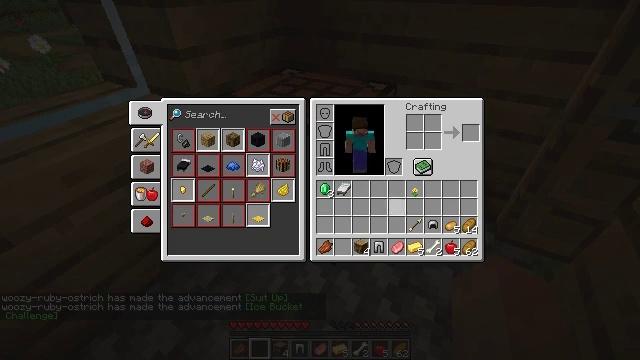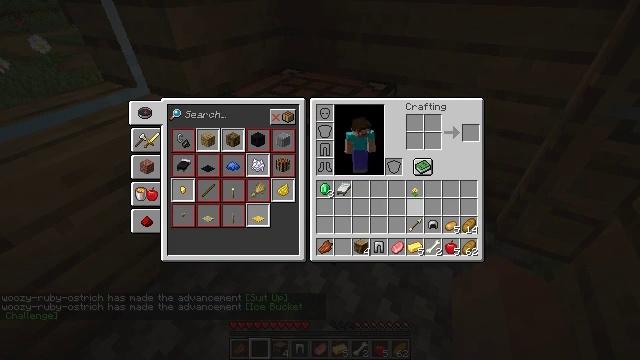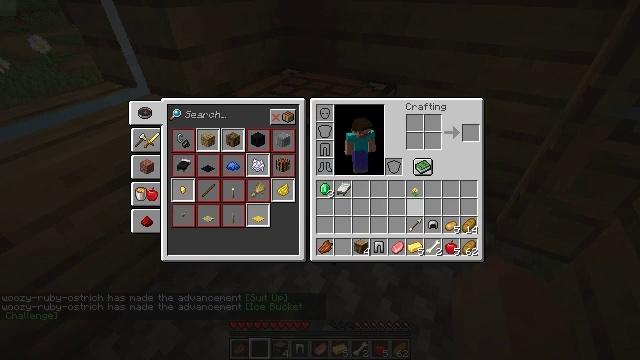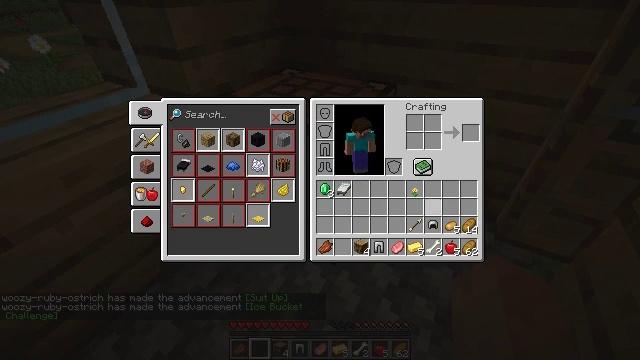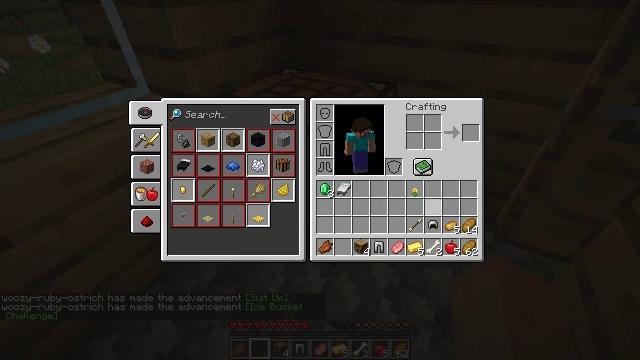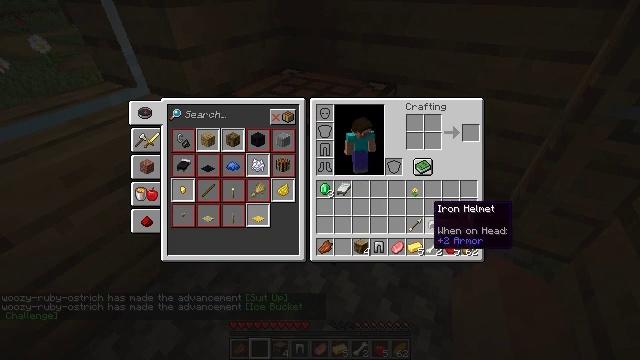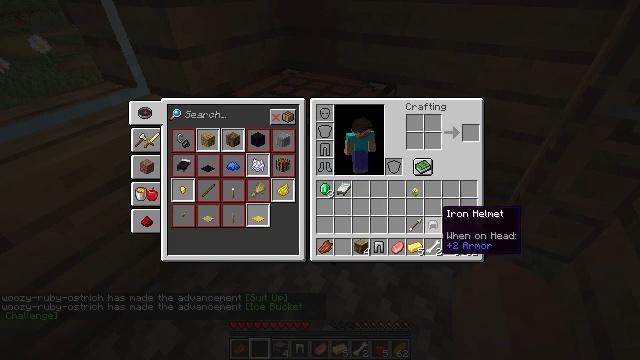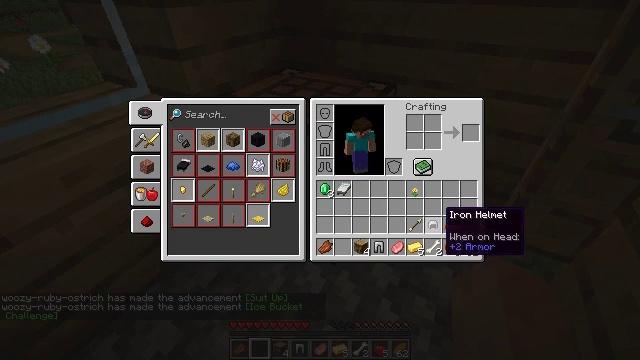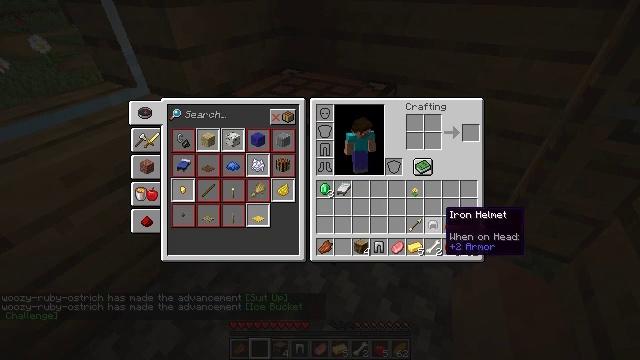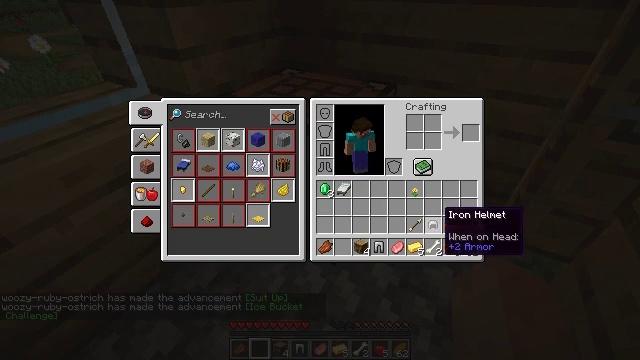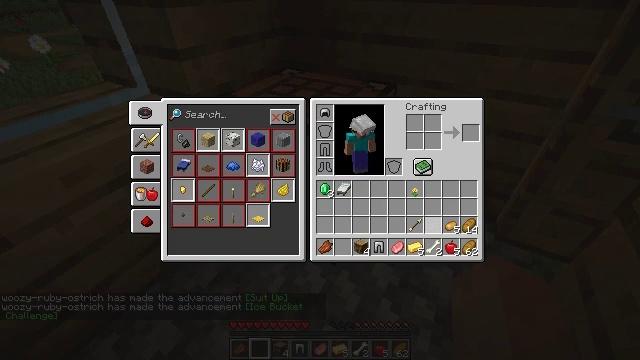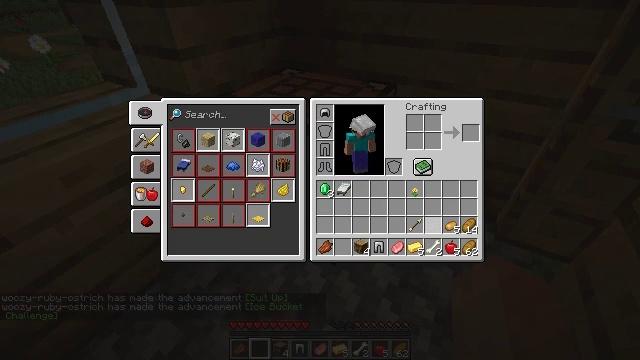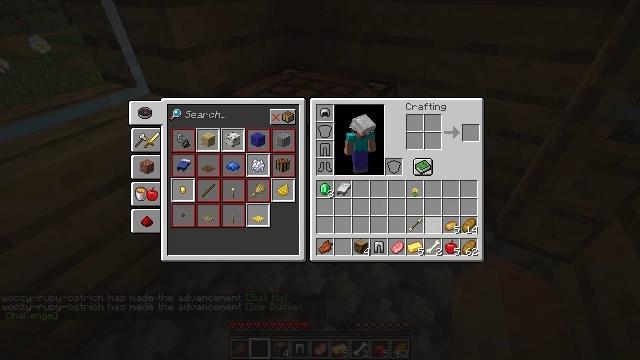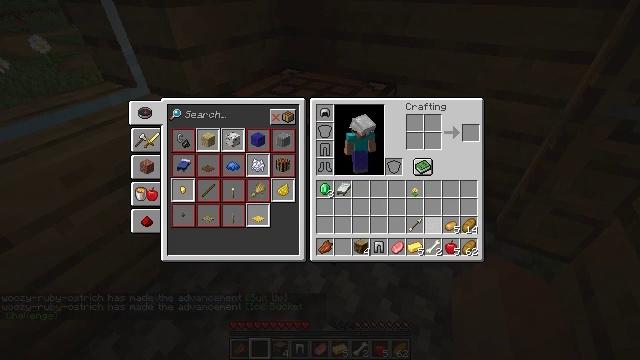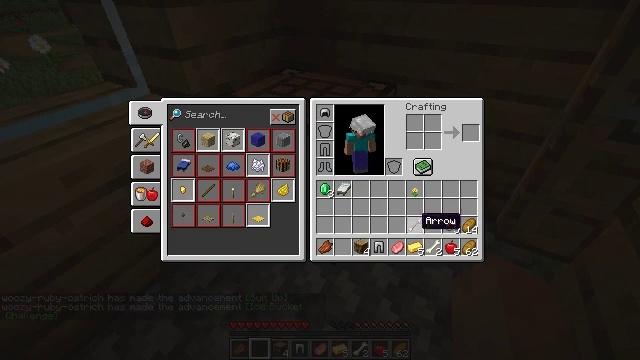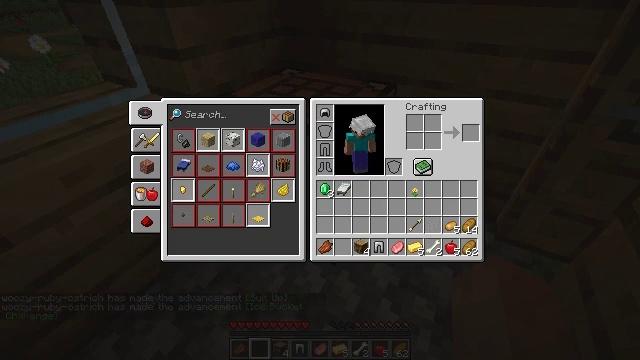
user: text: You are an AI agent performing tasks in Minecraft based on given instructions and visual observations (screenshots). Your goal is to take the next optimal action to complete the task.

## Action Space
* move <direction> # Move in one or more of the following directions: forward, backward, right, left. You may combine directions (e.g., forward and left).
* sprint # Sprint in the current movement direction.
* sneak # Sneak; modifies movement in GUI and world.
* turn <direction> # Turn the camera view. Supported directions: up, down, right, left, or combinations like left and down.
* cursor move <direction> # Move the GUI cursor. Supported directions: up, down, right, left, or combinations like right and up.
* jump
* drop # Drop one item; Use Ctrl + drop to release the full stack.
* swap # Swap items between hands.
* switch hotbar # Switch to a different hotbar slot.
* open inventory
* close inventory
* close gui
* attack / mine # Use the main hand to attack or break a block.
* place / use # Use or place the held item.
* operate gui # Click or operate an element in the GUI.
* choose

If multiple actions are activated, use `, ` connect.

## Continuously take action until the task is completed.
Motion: motion action
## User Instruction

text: Use the crafting grid to create golden boots.
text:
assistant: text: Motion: sneak, cursor move right and down
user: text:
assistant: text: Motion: sneak, cursor move right
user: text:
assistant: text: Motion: sneak
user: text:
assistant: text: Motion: sneak
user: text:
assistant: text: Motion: sneak
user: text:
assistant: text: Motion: sneak, cursor move right
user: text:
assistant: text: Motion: sneak
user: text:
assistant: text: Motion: sneak
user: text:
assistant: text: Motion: sneak
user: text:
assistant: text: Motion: sneak, choose
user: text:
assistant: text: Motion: sneak, choose
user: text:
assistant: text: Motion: sneak
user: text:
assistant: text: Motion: sneak
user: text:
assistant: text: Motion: sneak, cursor move left
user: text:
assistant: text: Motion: sneak, cursor move left and down
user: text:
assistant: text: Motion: sneak, cursor move left
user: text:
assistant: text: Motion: sneak
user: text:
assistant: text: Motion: sneak
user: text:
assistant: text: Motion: sneak
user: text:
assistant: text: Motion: sneak
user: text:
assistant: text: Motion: sneak, choose
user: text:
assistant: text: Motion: sneak, choose
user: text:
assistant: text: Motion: sneak
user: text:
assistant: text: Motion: sneak
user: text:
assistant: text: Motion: sneak
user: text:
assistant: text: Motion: no_op
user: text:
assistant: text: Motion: no_op
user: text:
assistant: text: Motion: no_op
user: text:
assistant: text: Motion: turn left
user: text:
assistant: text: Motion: turn left, use / place